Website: lowes
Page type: billing-address
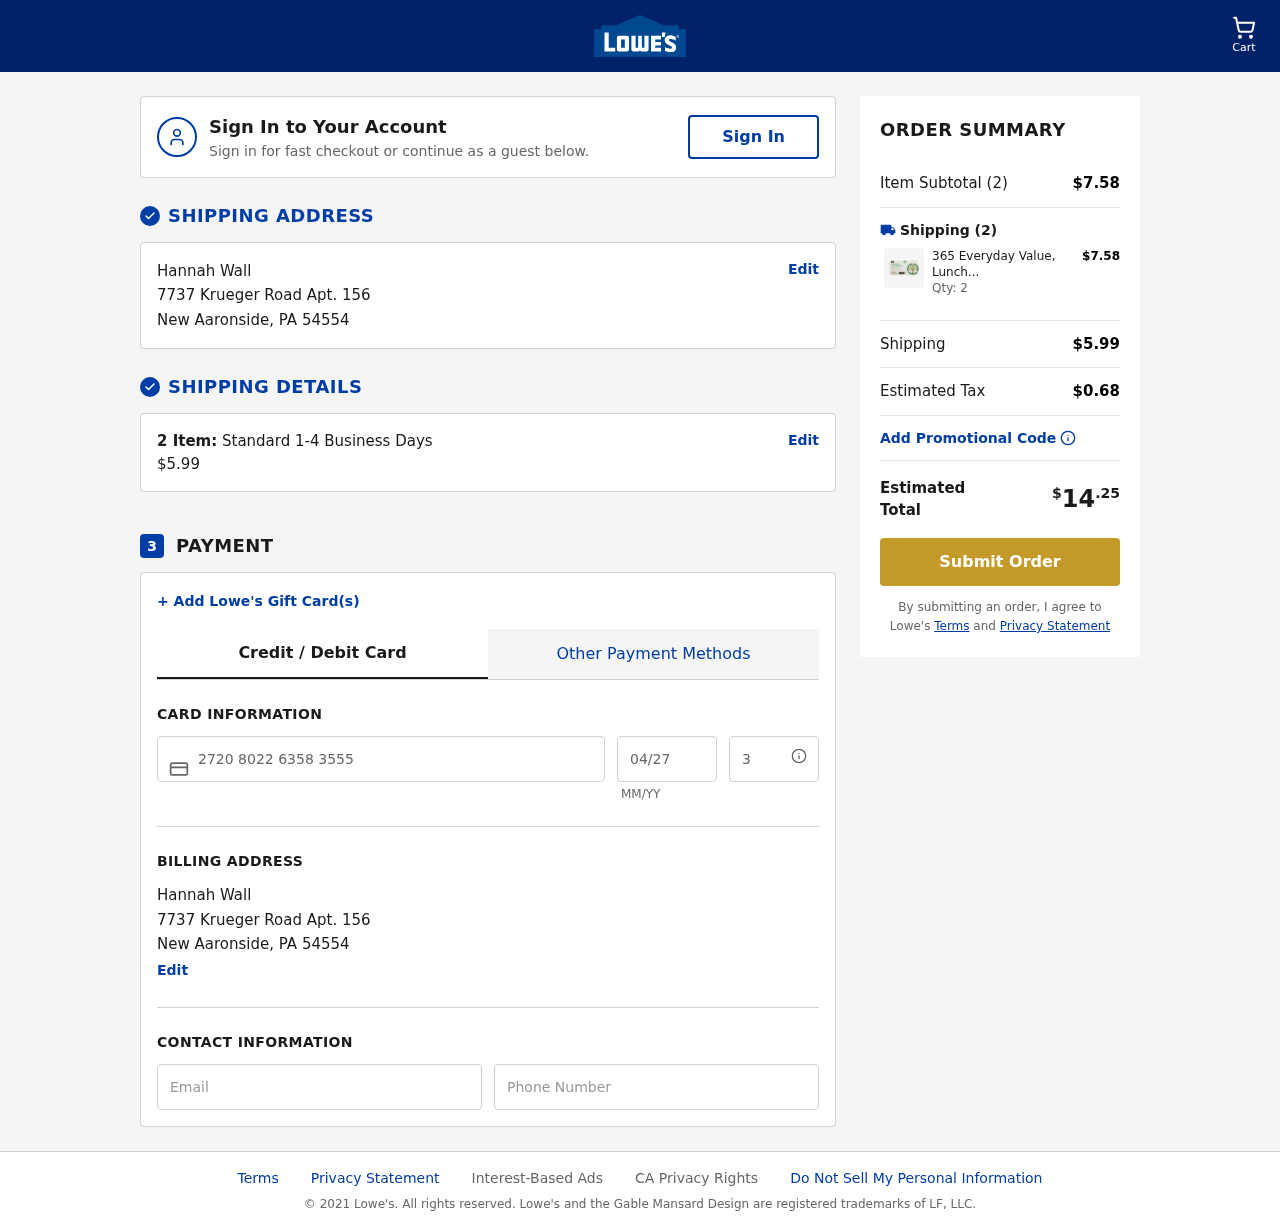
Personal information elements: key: PII_CARD_CVV
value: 360
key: PII_CARD_EXPIRY
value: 04/27
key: PII_CARD_NUMBER
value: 2720 8022 6358 3555
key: PII_CITY
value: New Aaronside
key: PII_EMAIL
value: hannahwall@hotmail.com
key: PII_FULLNAME
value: Hannah Wall
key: PII_PHONE
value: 8807755892
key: PII_POSTCODE
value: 54554
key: PII_STATE_ABBR
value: PA
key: PII_STREET
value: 7737 Krueger Road Apt. 156
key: PII_FULLNAME2
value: Hannah Wall
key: PII_STREET2
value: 7737 Krueger Road Apt. 156
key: PII_CITY2
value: New Aaronside
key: PII_STATE_ABBR2
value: PA
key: PII_POSTCODE2
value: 54554
Product elements: key: PRODUCT1_NAME
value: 365 Everyday Value, Lunch Napkins, 200 ct
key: PRODUCT1_PRICE
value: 3.79
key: PRODUCT1_QUANTITY
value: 2
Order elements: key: ORDER_NUM_ITEMS
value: Cart
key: ORDER_NUM_ITEMS
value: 2 Item:
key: ORDER_NUM_ITEMS
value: Item Subtotal (2)
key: ORDER_SHIPPING_COST
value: $5.99
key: ORDER_SUBTOTAL
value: $7.58
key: ORDER_TAX
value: $0.68
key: ORDER_TOTAL
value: $14.25